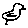
Label: bird